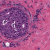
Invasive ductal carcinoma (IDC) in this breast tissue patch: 0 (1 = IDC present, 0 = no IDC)